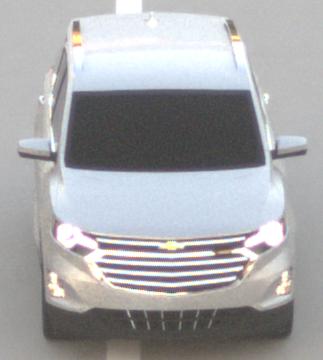
Make: Chevrolet
Model: Equinox
Detailed model: Gen. 2
Model produced from: 2015
Model produced until: 2017
Doors: 5
Color: white
Road condition: dry road
Daytime: sunrise or sunset
Contrast: low contrast